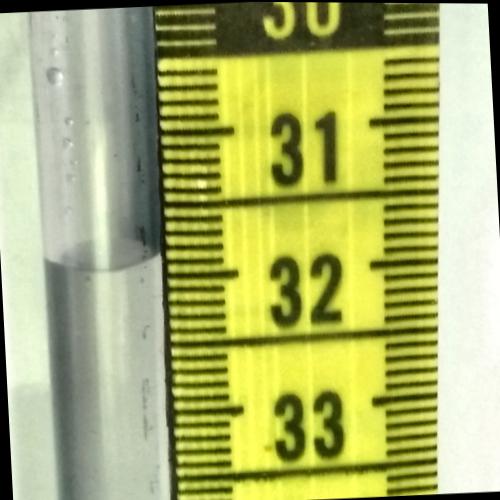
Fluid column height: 31.9 cm